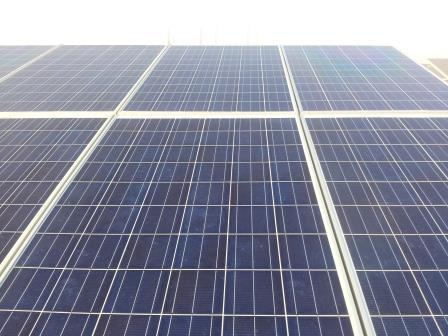
Label: Clean